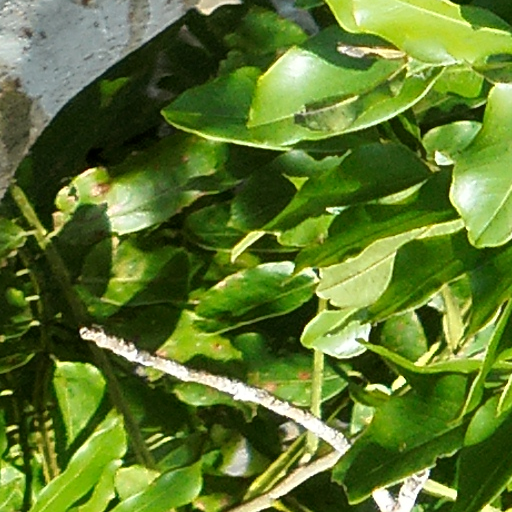
Species: Dipteryx oleifera
GBIF accepted scientific name: Dipteryx oleifera
Crown area (m\u00b2): 339.508